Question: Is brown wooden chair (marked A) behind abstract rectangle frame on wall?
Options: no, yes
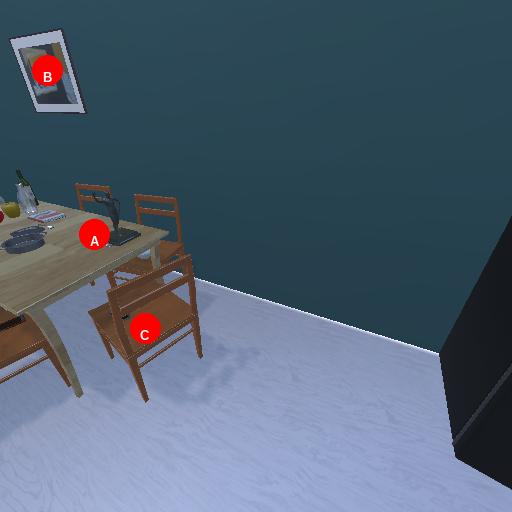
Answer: no